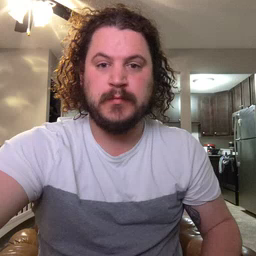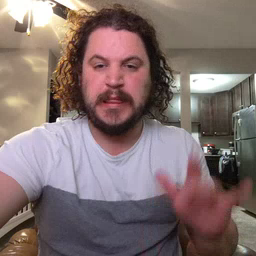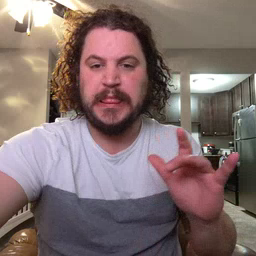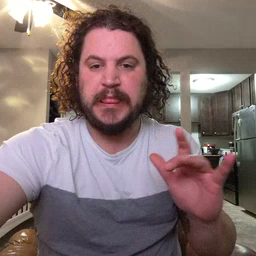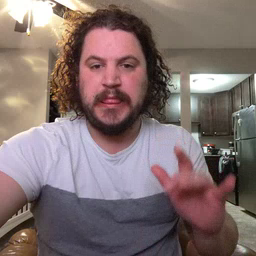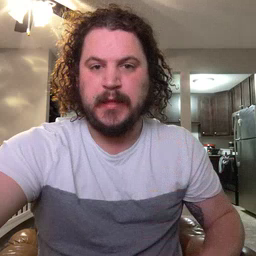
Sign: yucky